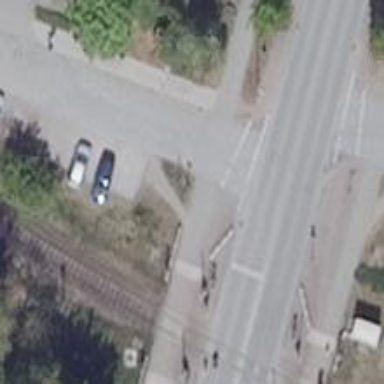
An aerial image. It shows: Sidewalk along the footway.